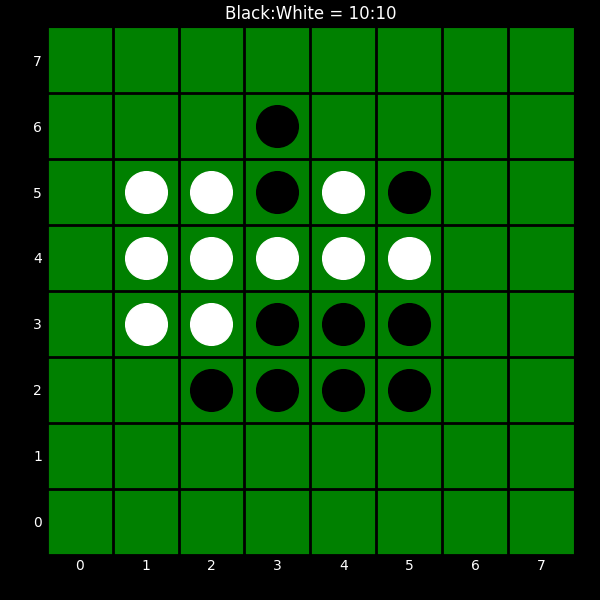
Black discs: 10
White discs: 10